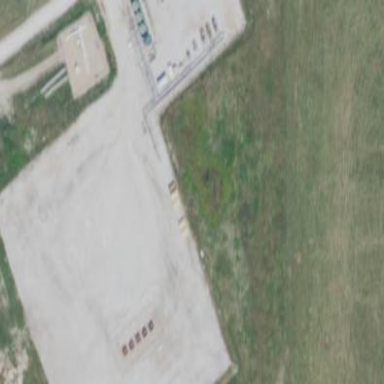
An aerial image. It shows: Industrial area designated for fracking activities.